Question: A picture to show you the matter :

I want the columnized p to behave like the uncolumnized one and it's text to shape around the div.
Here the html :
'''
<div>hey, I should float !</div>
<p>Velit porttitor mattis nisi sit magnis nec et nunc pellentesque! Pulvinar est! Nunc massa, dapibus eu etiam ut? Enim eu vut porta scelerisque auctor auctor, integer. Natoque elit? Vel elit nunc nunc? Rhoncus platea tortor, et, velit integer dis, etiam elementum cursus? Ac cum scelerisque! Sit est turpis duis pid scelerisque eu nec lectus. Nascetur mattis.<p>
<hr>
<div>hey, I should float !</div>
<p>Velit porttitor mattis nisi sit magnis nec et nunc pellentesque! Pulvinar est! Nunc massa, dapibus eu etiam ut? Enim eu vut porta scelerisque auctor auctor, integer. Natoque elit? Vel elit nunc nunc? Rhoncus platea tortor, et, velit integer dis, etiam elementum cursus? Ac cum scelerisque! Sit est turpis duis pid scelerisque eu nec lectus. Nascetur mattis.<p>
'''
And here's the CSS :
'''
p:first-of-type{-moz-column-count: 2; -moz-column-gap: 20px; -webkit-column-count: 2; -webkit-column-gap: 20px; column-count: 2; column-gap: 20px;}
p{text-align: justify;}
div{background: #c00; height: 20px; width: 150px; float: right; margin: 10px; padding: 10px;}
'''
What's happening to my floating div :'(
Here's a jsFiddle of it : <URL>
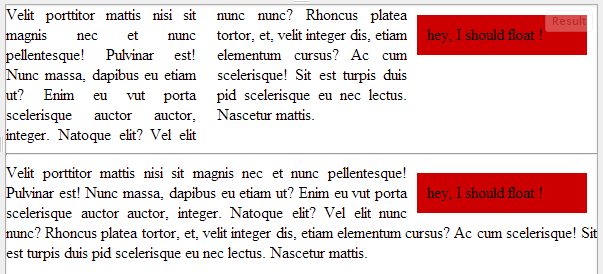
Answer: Ok. What I wanted to do is actually not possible. <URL>
But what is possible (and what I actually wanted to do) is to make an img float in a columnized text.
'''
img{background: #c00; height: 40px; width: 50px; float:right; margin: 10px;}
'''
cf the fiddle : <URL>